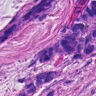
Metastatic tissue present: yes